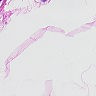
Metastatic tissue present: no